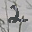
Label: 2